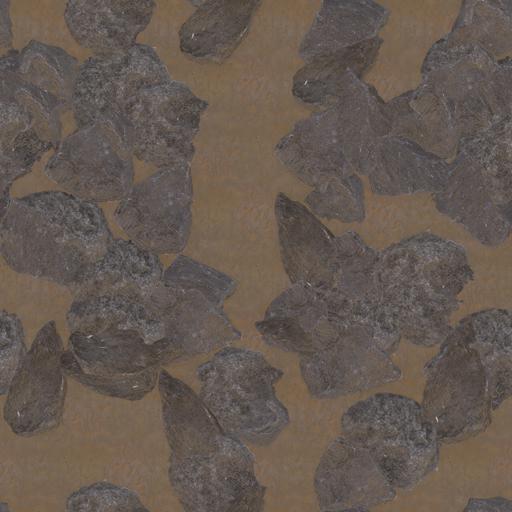
Tags: desert pebbles rocks sand stone